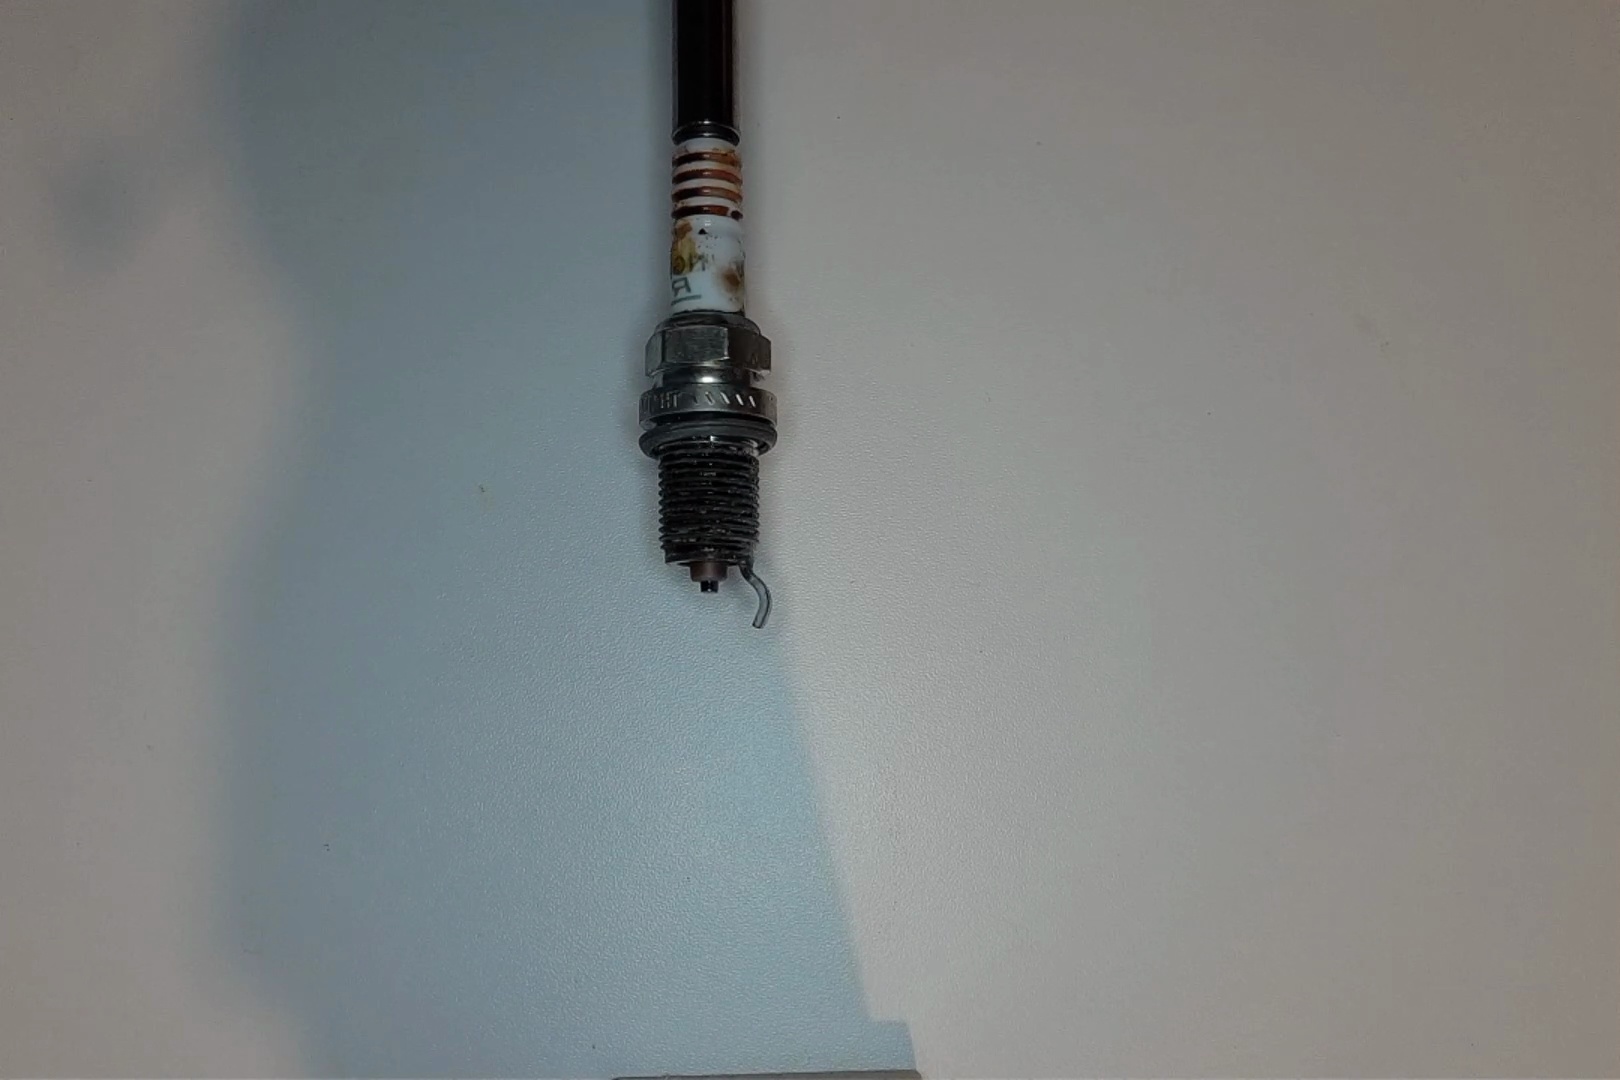
Label: anomaly